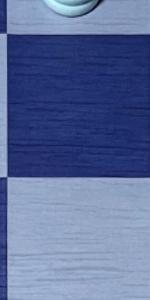
Label: Empty